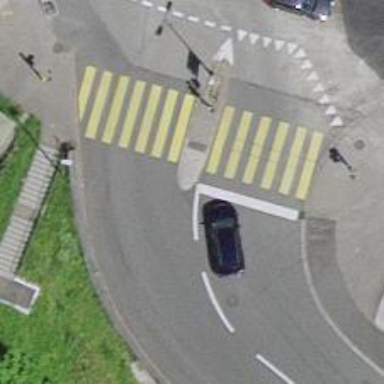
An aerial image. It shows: Road with traffic signals.